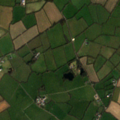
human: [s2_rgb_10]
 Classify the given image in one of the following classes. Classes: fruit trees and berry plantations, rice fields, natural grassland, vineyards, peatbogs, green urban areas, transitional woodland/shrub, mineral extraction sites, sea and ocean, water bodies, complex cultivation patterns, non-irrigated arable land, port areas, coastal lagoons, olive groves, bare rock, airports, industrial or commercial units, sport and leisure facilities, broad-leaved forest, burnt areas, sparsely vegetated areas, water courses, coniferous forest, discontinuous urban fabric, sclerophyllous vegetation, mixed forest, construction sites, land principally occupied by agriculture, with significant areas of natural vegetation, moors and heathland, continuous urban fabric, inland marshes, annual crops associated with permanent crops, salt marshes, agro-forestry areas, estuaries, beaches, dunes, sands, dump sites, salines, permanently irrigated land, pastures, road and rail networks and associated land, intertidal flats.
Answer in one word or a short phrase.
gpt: pastures